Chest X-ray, AP view. Patient: 45 years old, sex F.
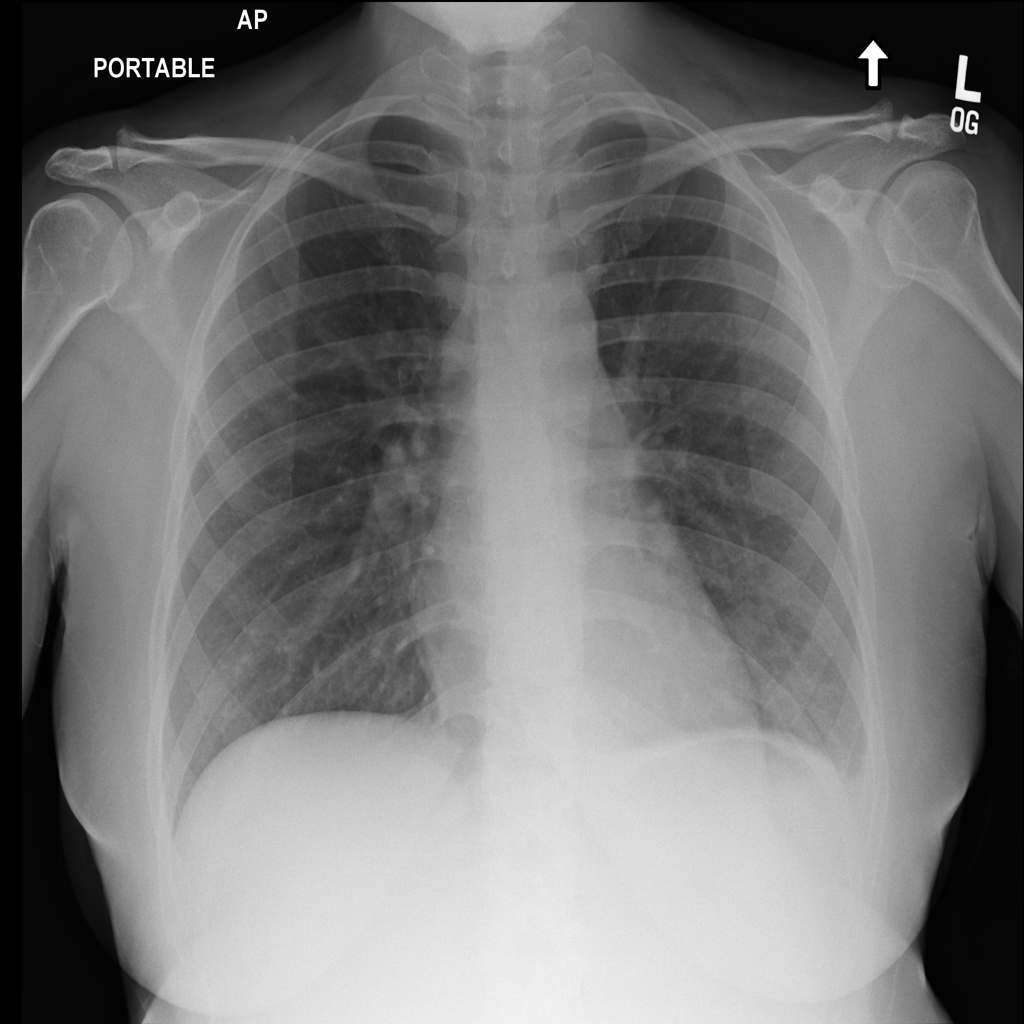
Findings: Atelectasis, Effusion, Mass